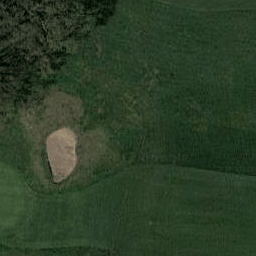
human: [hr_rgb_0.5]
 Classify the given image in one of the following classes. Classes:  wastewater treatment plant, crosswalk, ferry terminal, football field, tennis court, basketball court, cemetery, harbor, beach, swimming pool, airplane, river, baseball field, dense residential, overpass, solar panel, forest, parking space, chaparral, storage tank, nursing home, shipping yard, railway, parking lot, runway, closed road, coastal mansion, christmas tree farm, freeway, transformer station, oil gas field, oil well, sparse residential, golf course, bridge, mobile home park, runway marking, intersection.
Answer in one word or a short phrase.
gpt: golf course